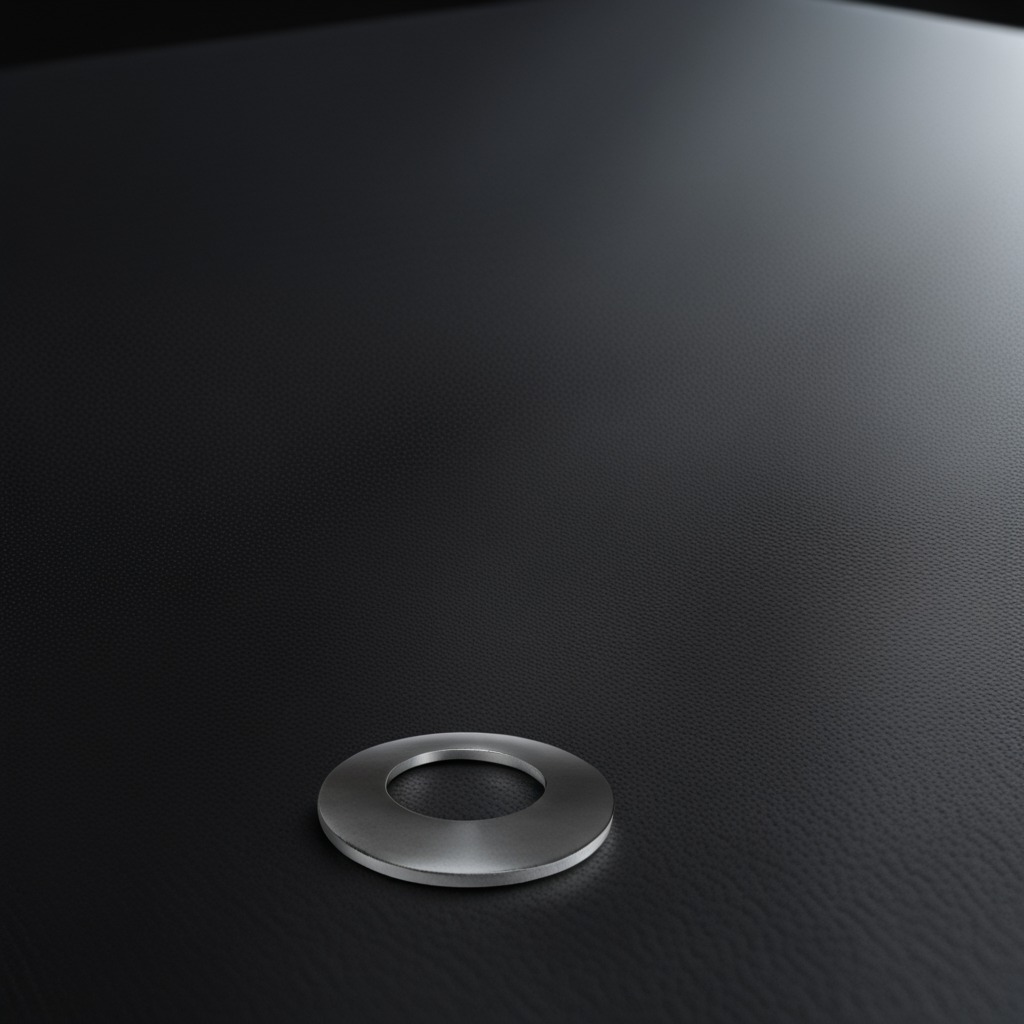
A flat metal washer lies on a clean granite tabletop covered with a black rubber mat inside a workshop at night dim ambient light soft shadows worn but beneath the mat